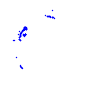
Particle: proton